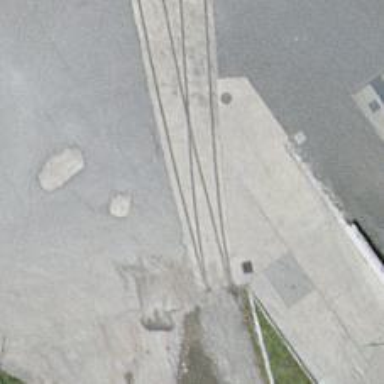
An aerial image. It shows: Abandoned railway spur with one track.